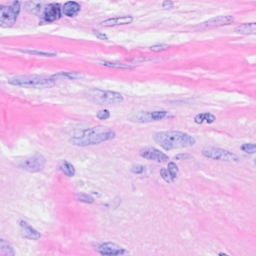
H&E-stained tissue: Breast